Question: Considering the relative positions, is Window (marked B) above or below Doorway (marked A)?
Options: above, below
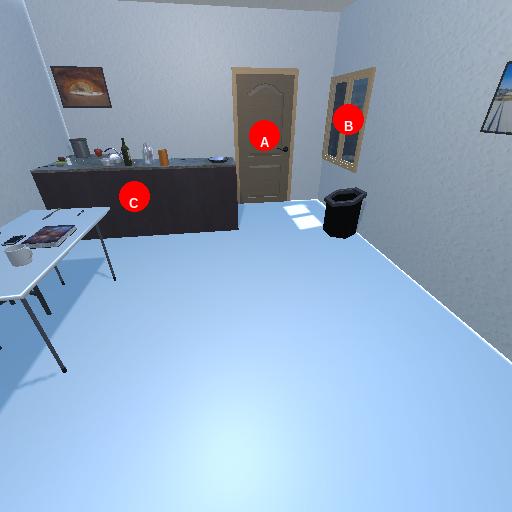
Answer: above